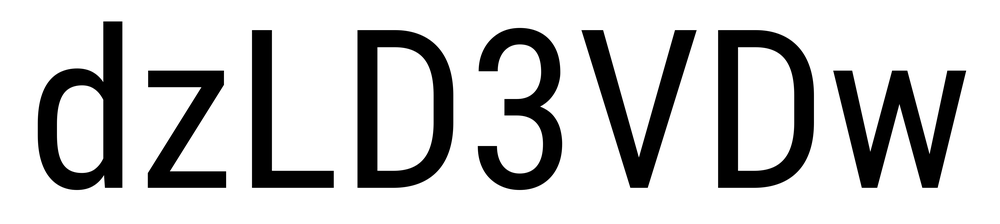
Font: Roboto_Condensed_Regular